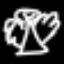
Label: angel